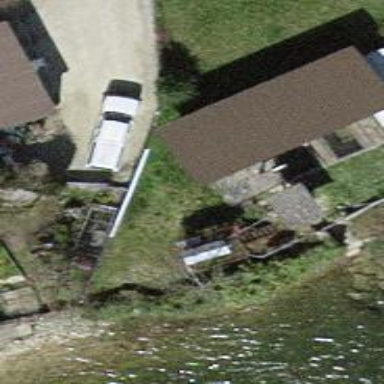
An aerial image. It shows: Shed building.